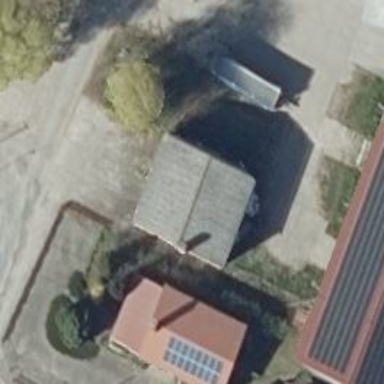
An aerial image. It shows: Simple house.